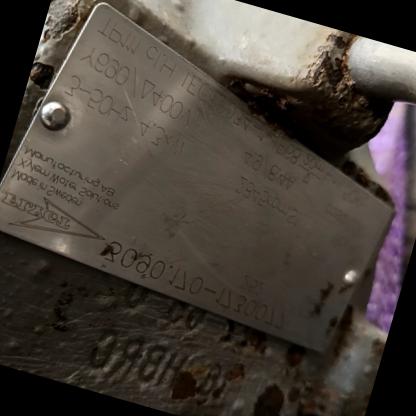
Klasa: tabliczka-znamionowa